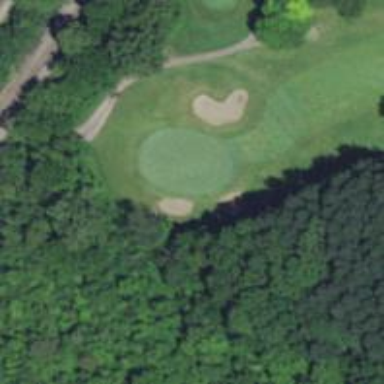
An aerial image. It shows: View of golf hole.